Question: I need to implement an OWL-ontology in Protege, which contains a two classes: 's1' and 's2', both are the instances of 'System' class. These two classes are connected by the connection class 's1_s2', which contains property 'omega'. This property has to take a value according to the following law:
> omega = 1 * s1.complete
How can I implement it in Protege in a such way, I could use it in SWRL-rule in the future?

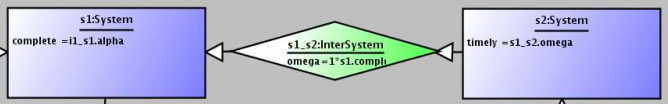
Answer: In general, you'd start by defining the classes and the properties that you need:

At this point you could add some axioms that govern how the systems have to interact, how the properties work, etc. E.g., you might declare domains and ranges on your properties. Here's a domain and range on the property:

You might also want to say that each has exactly one associate and :

To put in the mathematical constraints, you'll actually need SWRL; you won't be able to enforce the constraint using other kinds of OWL axioms. The rule you'd want is along the lines of the following. If you declare domains and ranges on your predicates, then you won't need all the type predicates that appear in this rule, since they could be inferred from the property usage.
> S1(?s1) InterSystem(?i) hasS1(?i,?s1)
hasComplete(?s1,?complete) multiply(?omega,1,?complete) -
hasOmega(?i,?omega)
The multiplication here actually seems redundant, since you're multiplying by 1, so omega = alpha, in which case the head of that rule could simply be . In Protege the rule looks like this:

(In the version of Protege that I'm using (not the latest), I had to Window > Create New Tab to create a tab, and then Window > Views > Ontology Views > Rules to add the Rules list to the interface.)
The Turtle serialization of the RDF representation of this OWL ontology (which you can save and load into Protege) is:
'''
@prefix : <http://stackoverflow.com/q/214<PHONE>/systems#> .
@prefix rdfs: <http://www.w3.org/2000/01/rdf-schema#> .
@prefix swrl: <http://www.w3.org/2003/11/swrl#> .
@prefix owl: <http://www.w3.org/2002/07/owl#> .
@prefix xsd: <http://www.w3.org/2001/XMLSchema#> .
@prefix swrlb: <http://www.w3.org/2003/11/swrlb#> .
@prefix rdf: <http://www.w3.org/1999/02/22-rdf-syntax-ns#> .
<urn:swrl#s1> a swrl:Variable .
:hasComplete a owl:DatatypeProperty .
[ a swrl:Imp ;
swrl:body [ a swrl:AtomList ;
rdf:first [ a swrl:ClassAtom ;
swrl:argument1 <urn:swrl#i> ;
swrl:classPredicate :InterSystem
] ;
rdf:rest [ a swrl:AtomList ;
rdf:first [ a swrl:ClassAtom ;
swrl:argument1 <urn:swrl#s1> ;
swrl:classPredicate :S1
] ;
rdf:rest [ a swrl:AtomList ;
rdf:first [ a swrl:IndividualPropertyAtom ;
swrl:argument1 <urn:swrl#i> ;
swrl:argument2 <urn:swrl#s1> ;
swrl:propertyPredicate :hasS1
] ;
rdf:rest [ a swrl:AtomList ;
rdf:first [ a swrl:DatavaluedPropertyAtom ;
swrl:argument1 <urn:swrl#s1> ;
swrl:argument2 <urn:swrl#complete> ;
swrl:propertyPredicate :hasComplete
] ;
rdf:rest [ a swrl:AtomList ;
rdf:first [ a swrl:BuiltinAtom ;
swrl:arguments [ a rdf:List ;
rdf:first <urn:swrl#omega> ;
rdf:rest [ a rdf:List ;
rdf:first 1 ;
rdf:rest ( <urn:swrl#complete> )
]
] ;
swrl:builtin swrlb:multiply
] ;
rdf:rest ()
]
]
]
]
] ;
swrl:head [ a swrl:AtomList ;
rdf:first [ a swrl:DatavaluedPropertyAtom ;
swrl:argument1 <urn:swrl#i> ;
swrl:argument2 <urn:swrl#omega> ;
swrl:propertyPredicate :hasOmega
] ;
rdf:rest ()
]
] .
:S2 a owl:Class ;
rdfs:subClassOf :System .
<urn:swrl#omega> a swrl:Variable .
:S1 a owl:Class ;
rdfs:subClassOf :System .
:InterSystem a owl:Class ;
rdfs:subClassOf [ a owl:Restriction ;
owl:onClass :S1 ;
owl:onProperty :hasS1 ;
owl:qualifiedCardinality "1"^^xsd:nonNegativeInteger
] ;
rdfs:subClassOf [ a owl:Restriction ;
owl:onClass :S2 ;
owl:onProperty :hasS2 ;
owl:qualifiedCardinality "1"^^xsd:nonNegativeInteger
] .
<urn:swrl#complete> a swrl:Variable .
<http://stackoverflow.com/q/214<PHONE>/systems>
a owl:Ontology .
:hasS2 a owl:ObjectProperty .
:hasOmega a owl:DatatypeProperty .
:System a owl:Class .
:hasS1 a owl:ObjectProperty .
<urn:swrl#i> a swrl:Variable .
'''
That's a good start, but it's worthwhile to see how it all works. To see a place where the rules could be applied, we'll need some instance data and a reasoner. You mentioned that you can use Pellet from within Protege, so we're all set on that count. For some instance data, let's create and , its , and assign the 's complete value.

You'll need to select the Pellet reasoner from the Reasoner menu, and then select Reasoner > Start Reasoner. At this point, you could run a DL query for "hasOmega 42" to confirm that the individual has the desired property (make sure that you check the "Individuals" checkbox on the right):

If you navigate to the individual, you probably won't see the inferred value though. To show it, go to Reasoner > Configure... and check the Data Property Assertions option:

After that, you may need to restart the reasoner (Reasoner > None; Reasoner > Pellet; Reasoner > Start Reasoner), but afterward you'll be able to see the inferred values: